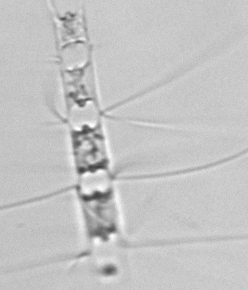
Label: Chaetoceros_didymus